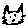
Label: cat